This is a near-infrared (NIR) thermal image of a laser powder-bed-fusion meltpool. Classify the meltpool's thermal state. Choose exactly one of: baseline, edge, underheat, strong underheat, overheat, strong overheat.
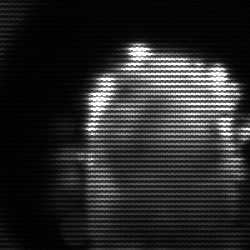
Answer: baseline